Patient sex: F
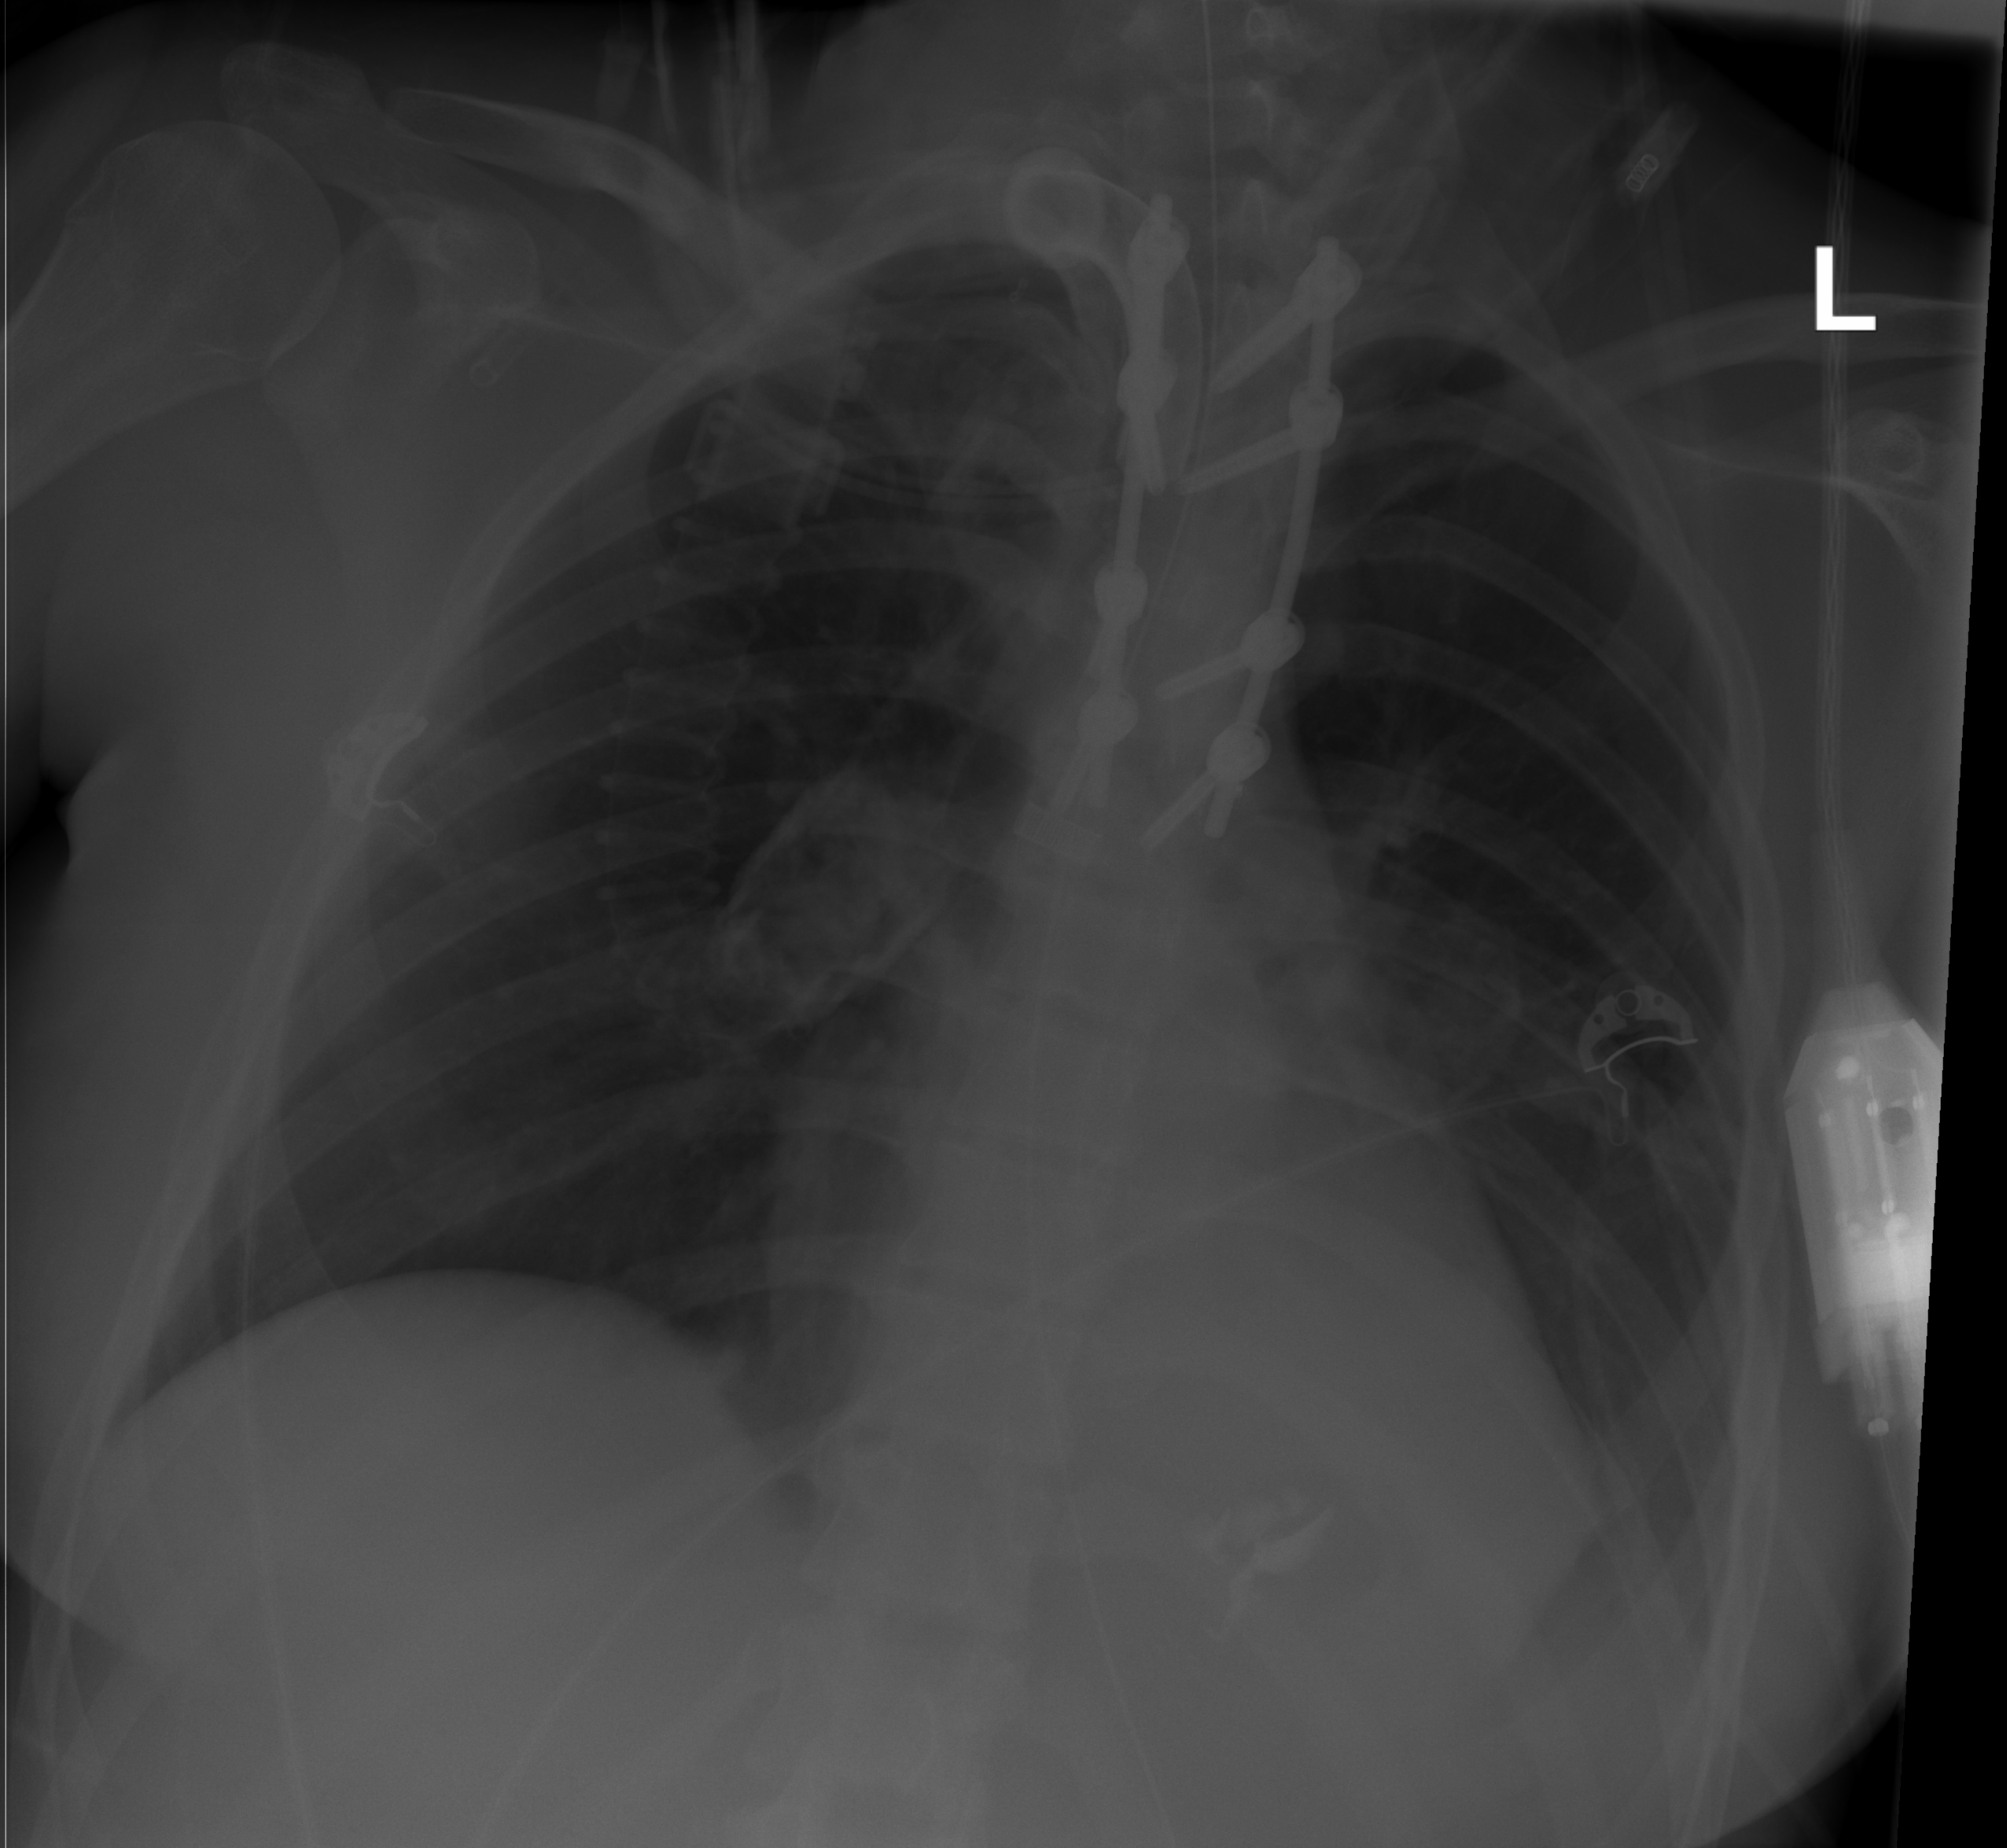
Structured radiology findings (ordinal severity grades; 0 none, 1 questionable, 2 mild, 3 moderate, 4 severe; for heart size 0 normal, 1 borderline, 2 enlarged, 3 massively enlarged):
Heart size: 1
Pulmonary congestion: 0
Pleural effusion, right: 0
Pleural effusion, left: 1
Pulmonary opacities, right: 0
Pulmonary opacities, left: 0
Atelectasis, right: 0
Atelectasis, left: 2